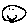
Label: smiley face